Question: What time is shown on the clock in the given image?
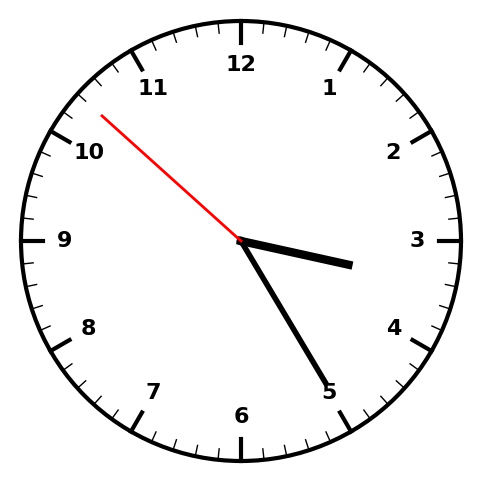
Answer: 03:24:52